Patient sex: M
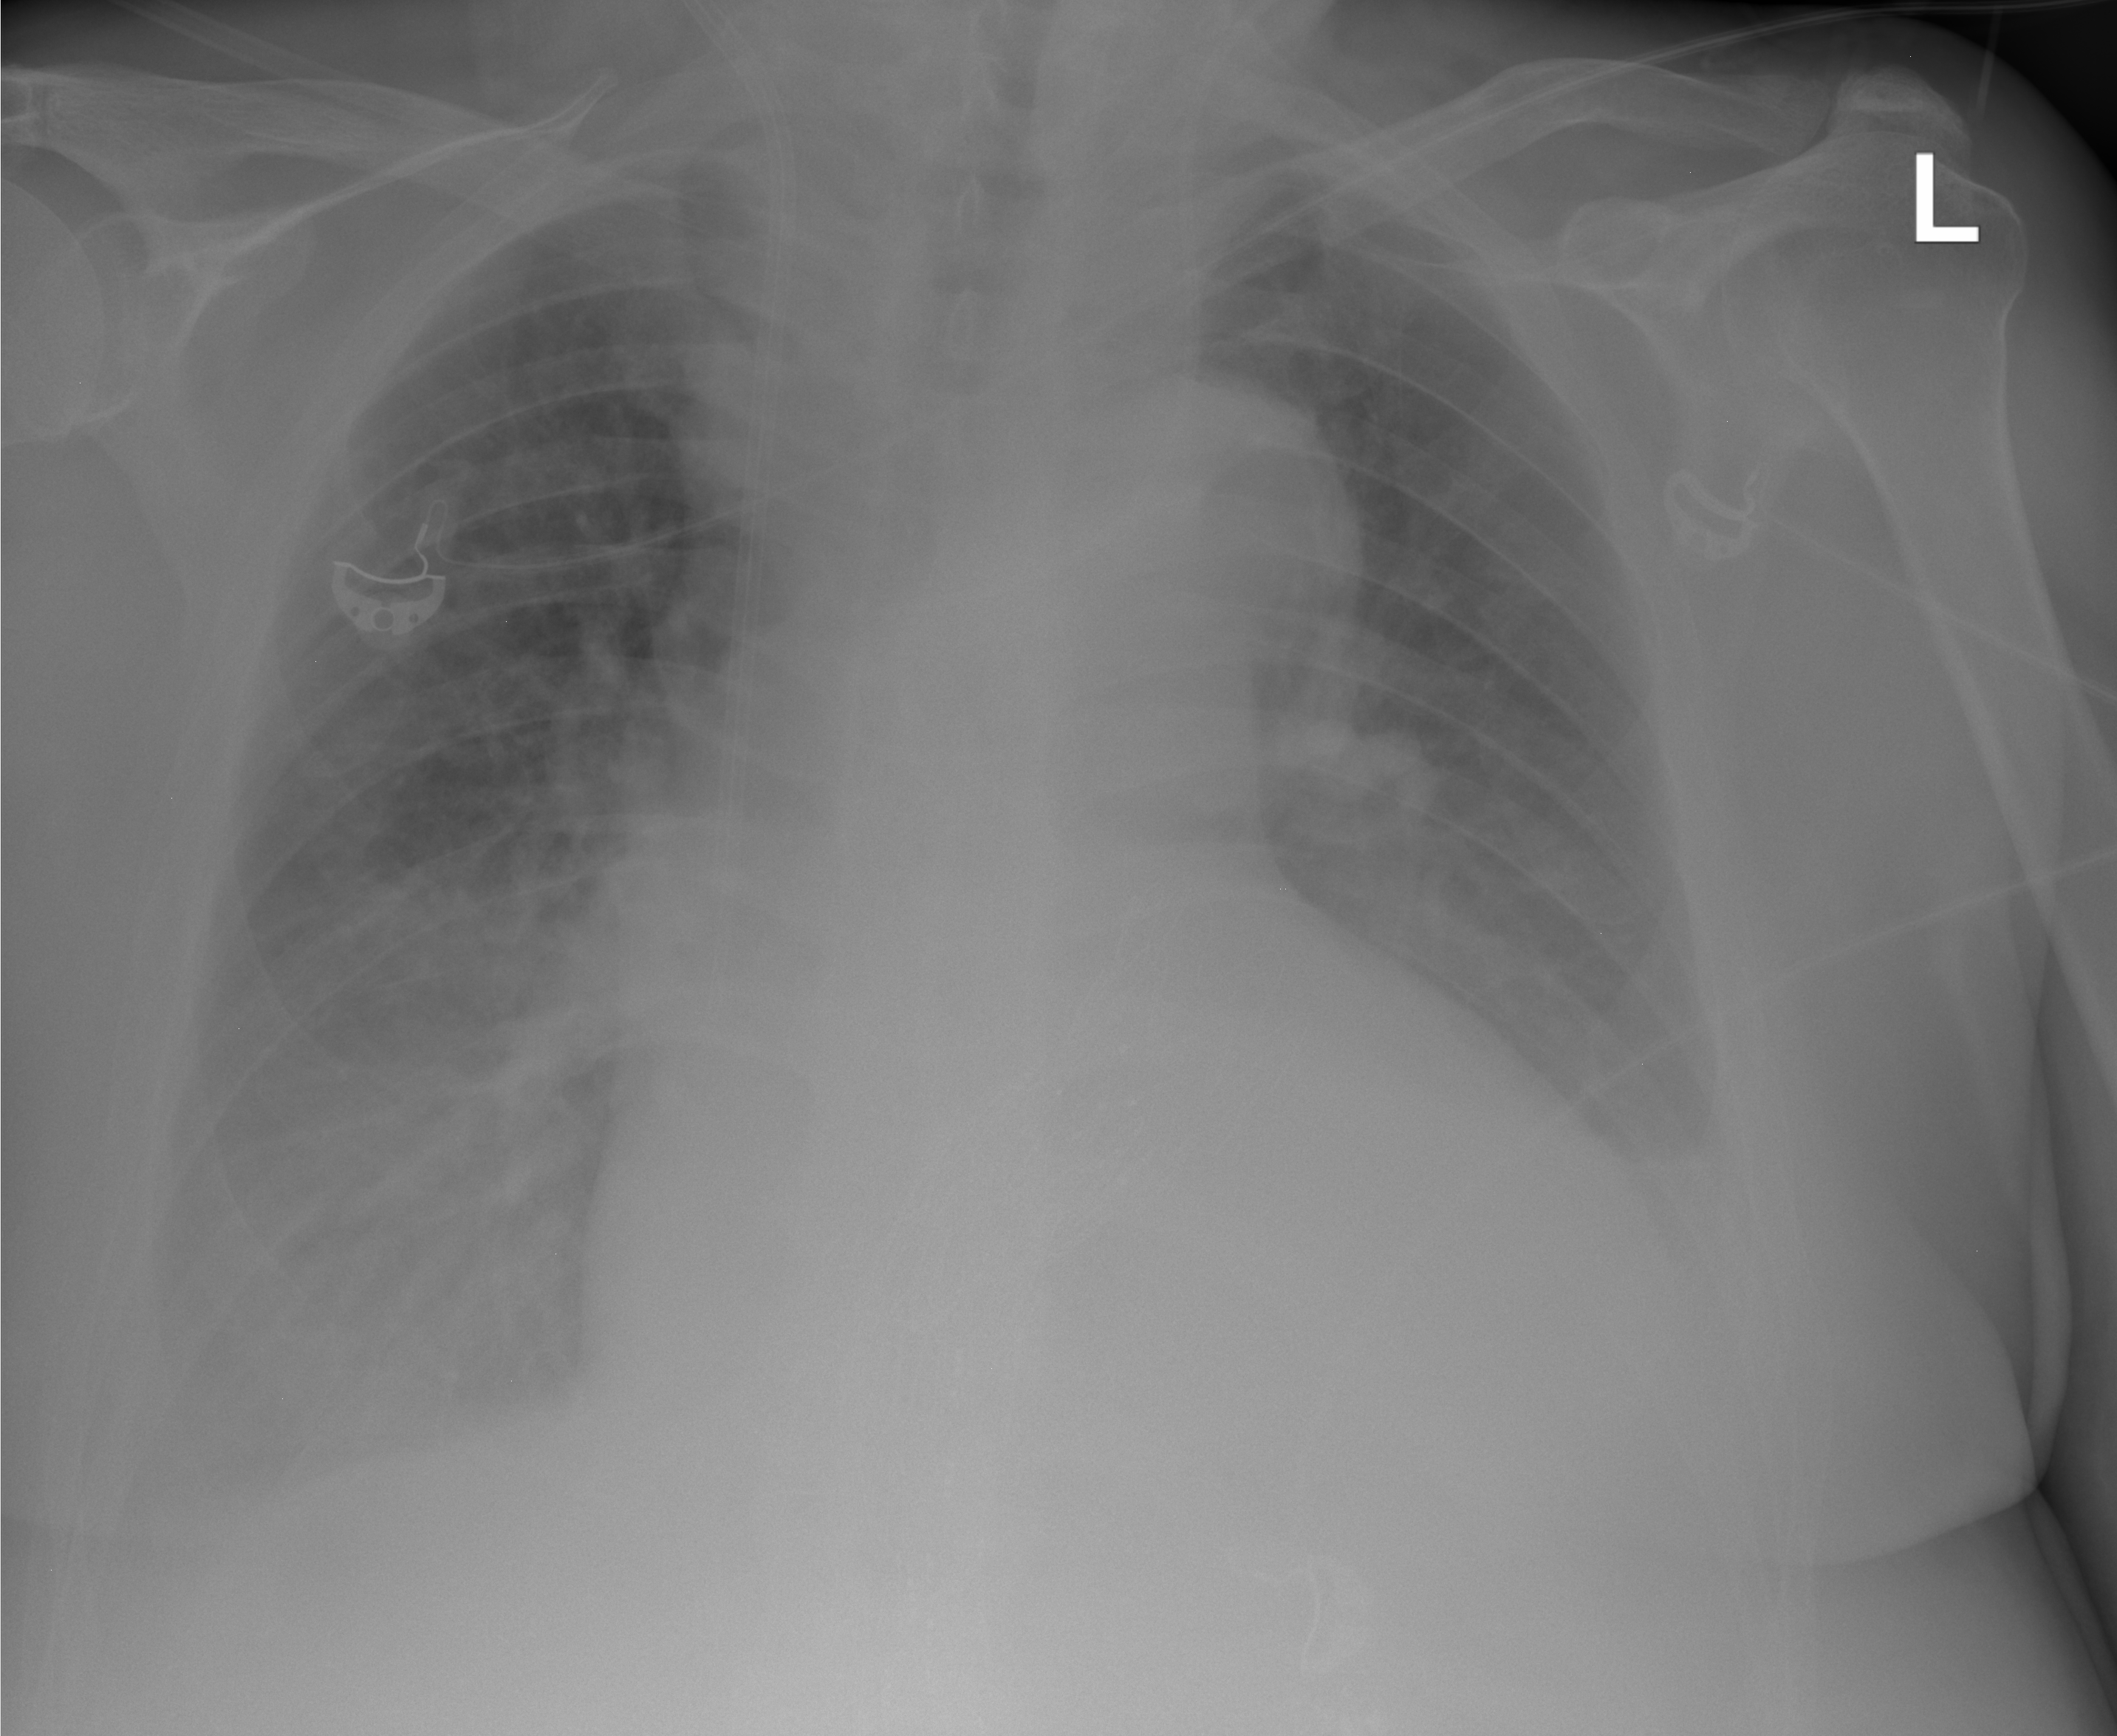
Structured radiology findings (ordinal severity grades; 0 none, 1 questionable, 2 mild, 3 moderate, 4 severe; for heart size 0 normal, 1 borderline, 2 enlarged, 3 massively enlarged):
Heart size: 2
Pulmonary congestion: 2
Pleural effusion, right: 2
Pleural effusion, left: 2
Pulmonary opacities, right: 0
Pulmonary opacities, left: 0
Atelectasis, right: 0
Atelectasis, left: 2